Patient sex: M
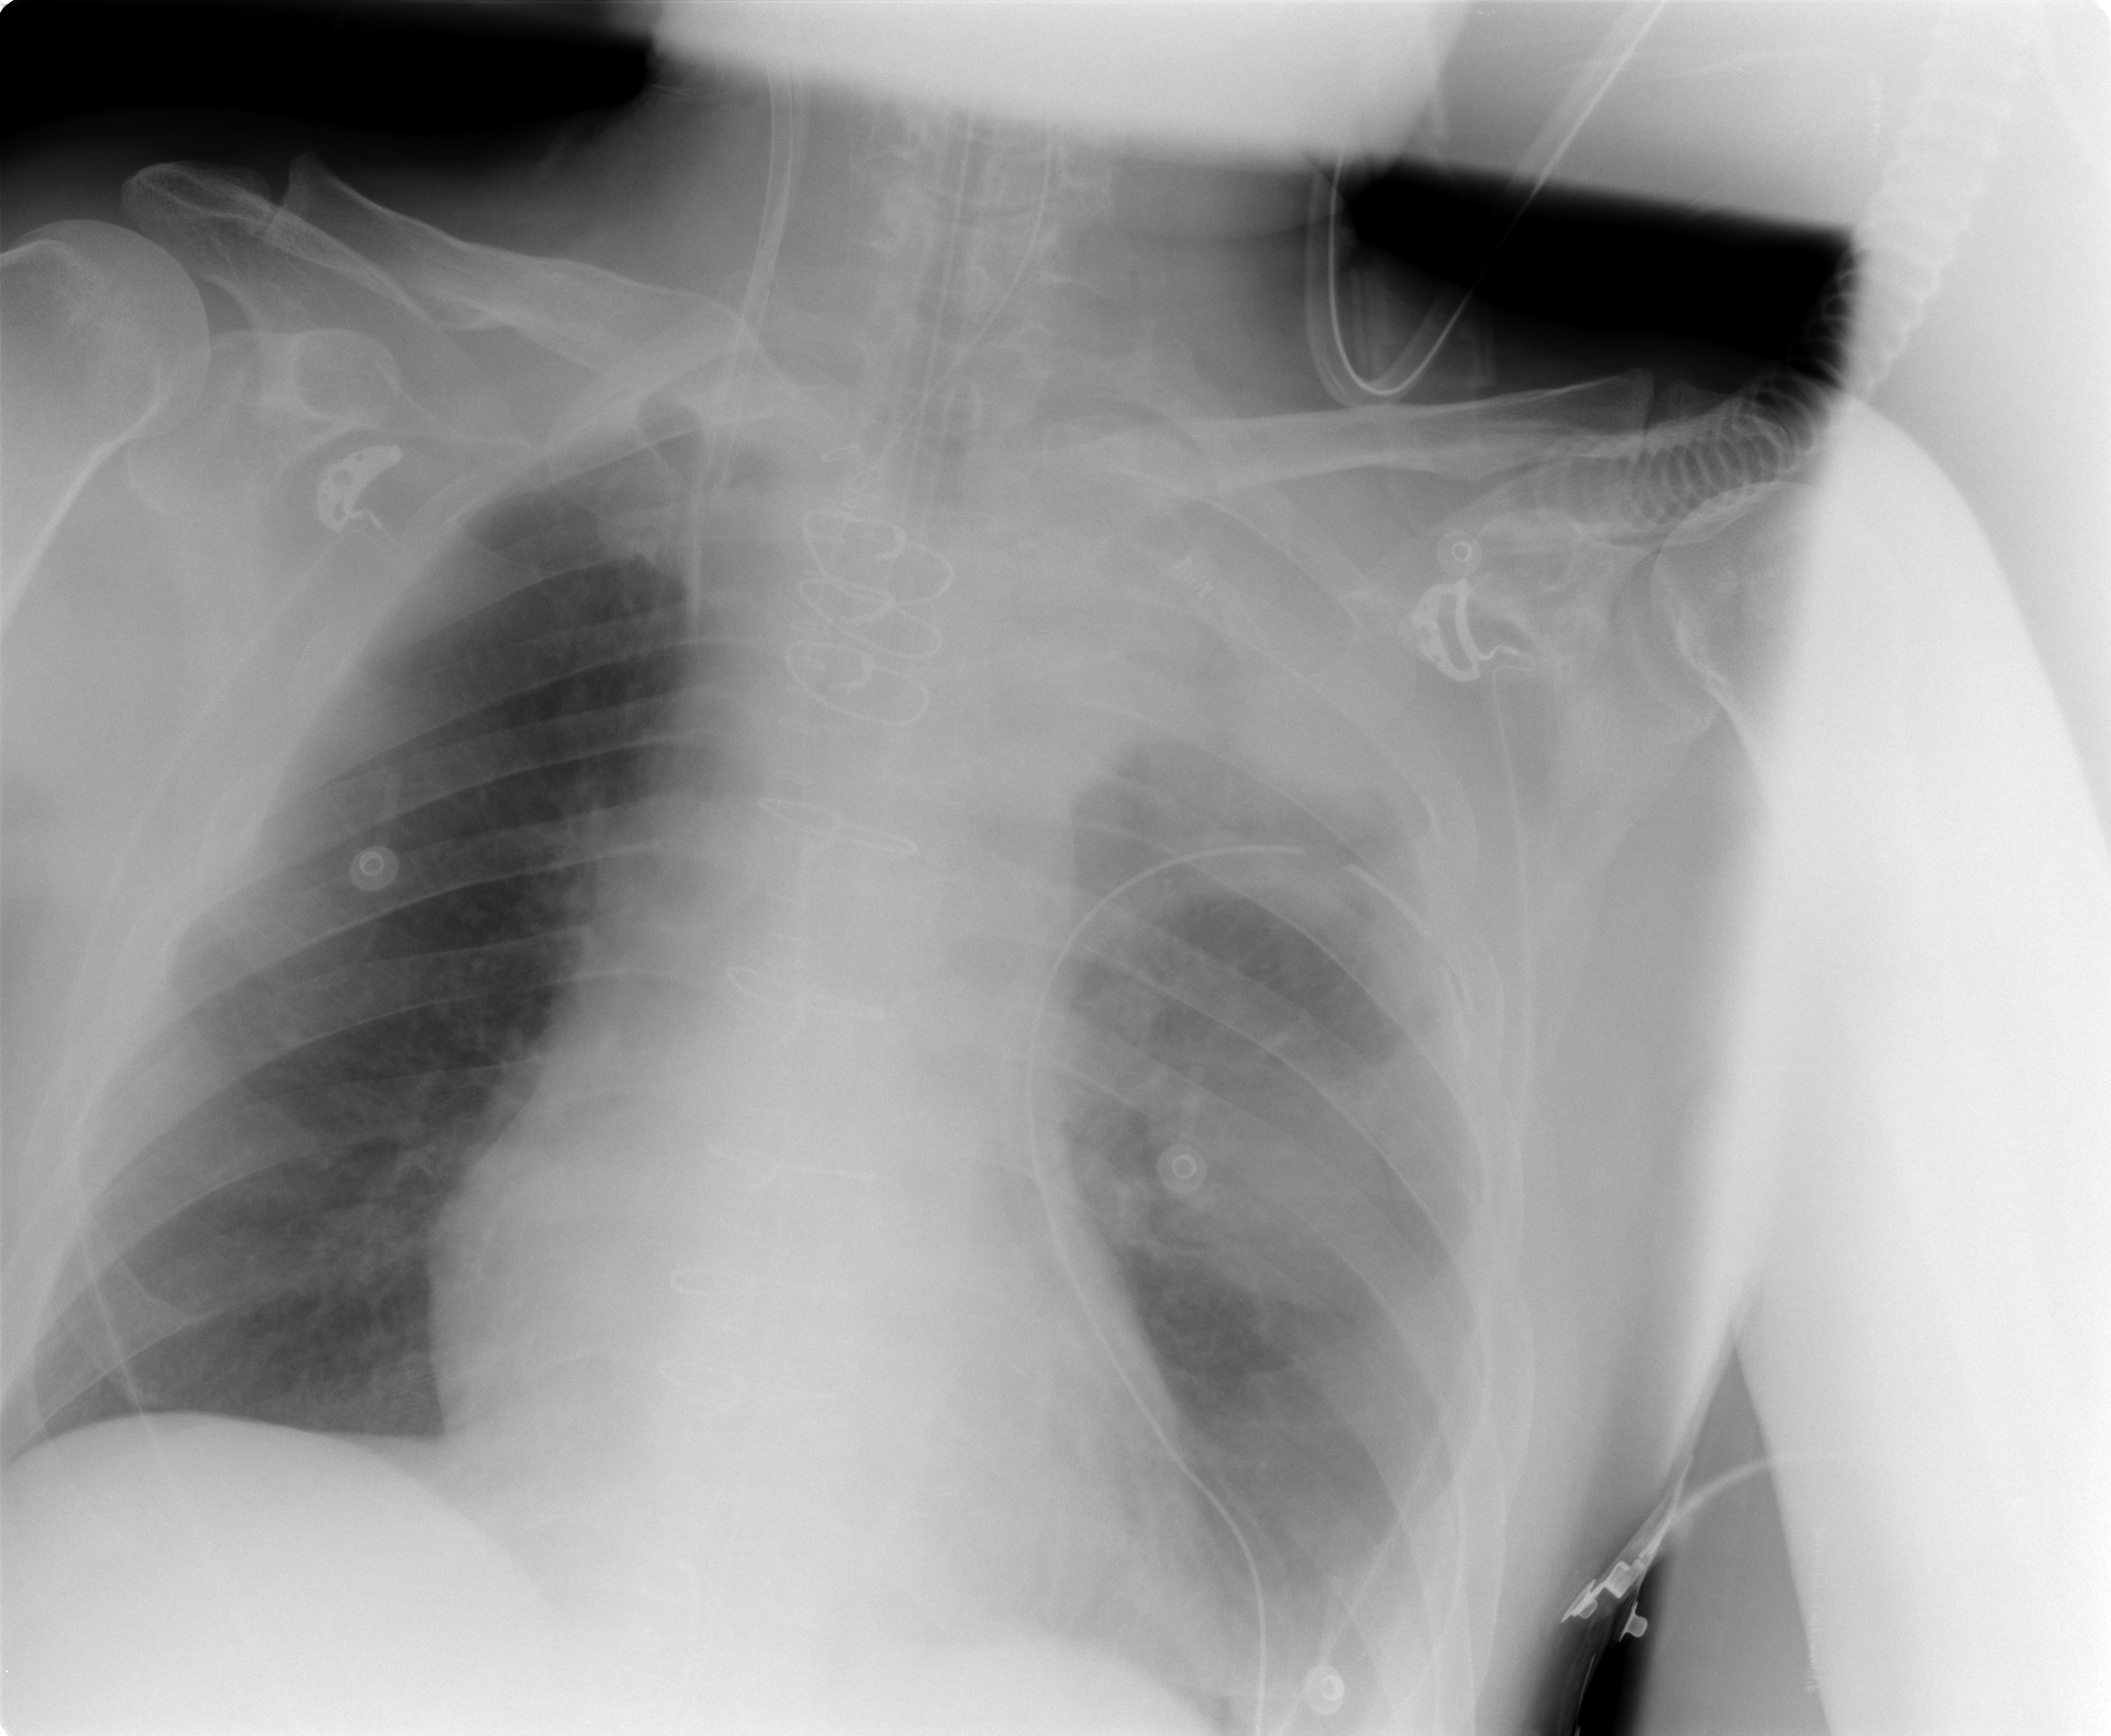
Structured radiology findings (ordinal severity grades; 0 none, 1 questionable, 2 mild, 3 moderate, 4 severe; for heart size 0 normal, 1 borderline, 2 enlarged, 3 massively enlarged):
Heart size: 0
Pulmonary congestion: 0
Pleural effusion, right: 0
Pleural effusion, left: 3
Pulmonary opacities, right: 0
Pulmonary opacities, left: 0
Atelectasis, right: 0
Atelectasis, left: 0